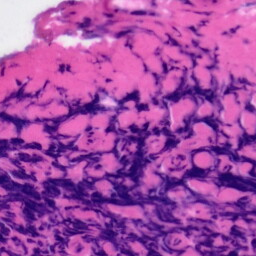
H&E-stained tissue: Tonsil